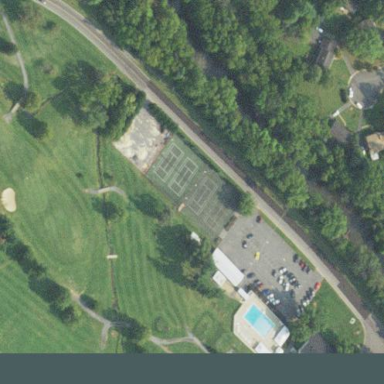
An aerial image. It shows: Golf bunker.